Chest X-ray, PA view. Patient: 71 years old, sex M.
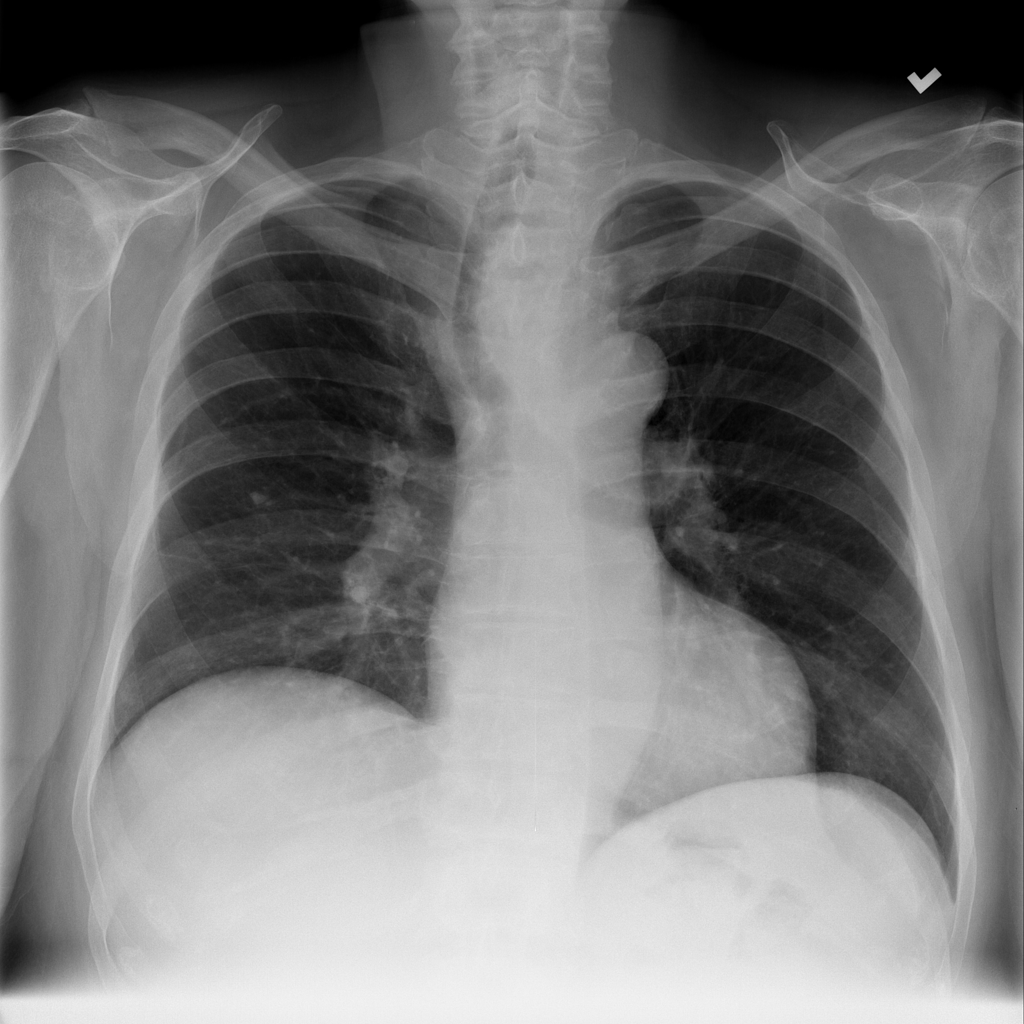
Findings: Mass